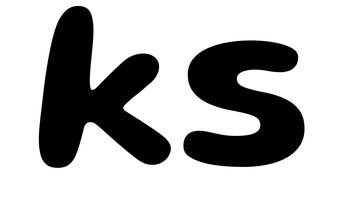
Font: Gluten_SemiBold